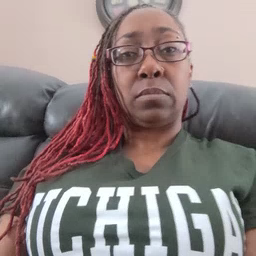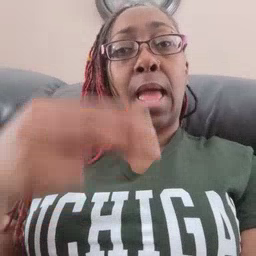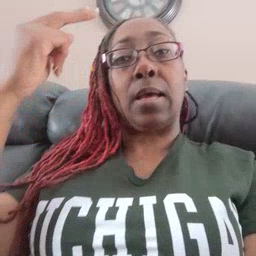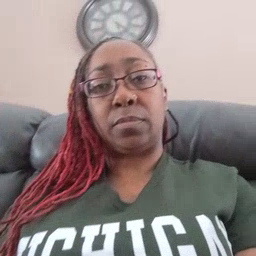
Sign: high